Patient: sex F, age 48
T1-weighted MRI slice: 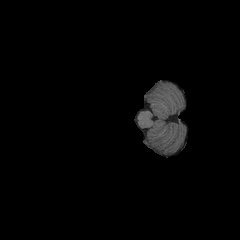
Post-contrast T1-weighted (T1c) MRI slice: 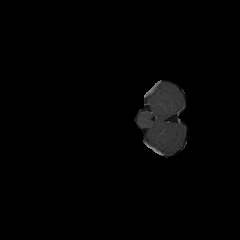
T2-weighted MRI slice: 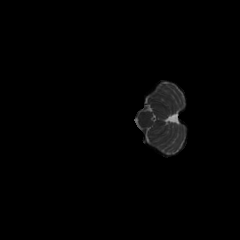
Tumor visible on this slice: no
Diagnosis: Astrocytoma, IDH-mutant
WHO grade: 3